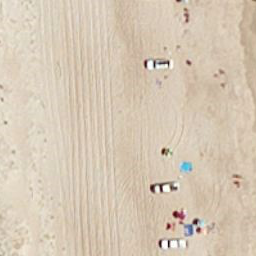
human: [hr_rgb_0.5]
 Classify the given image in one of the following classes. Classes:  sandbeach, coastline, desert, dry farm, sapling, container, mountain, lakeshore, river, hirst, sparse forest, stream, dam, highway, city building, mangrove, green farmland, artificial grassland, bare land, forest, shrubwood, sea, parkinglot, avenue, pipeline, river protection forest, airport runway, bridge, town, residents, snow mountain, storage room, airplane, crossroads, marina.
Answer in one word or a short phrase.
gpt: sandbeach